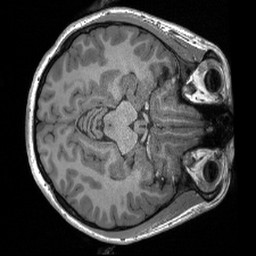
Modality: T1w
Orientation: axial
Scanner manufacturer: siemens
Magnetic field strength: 3 T
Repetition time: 2.4 s
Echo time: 0.00213 s